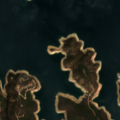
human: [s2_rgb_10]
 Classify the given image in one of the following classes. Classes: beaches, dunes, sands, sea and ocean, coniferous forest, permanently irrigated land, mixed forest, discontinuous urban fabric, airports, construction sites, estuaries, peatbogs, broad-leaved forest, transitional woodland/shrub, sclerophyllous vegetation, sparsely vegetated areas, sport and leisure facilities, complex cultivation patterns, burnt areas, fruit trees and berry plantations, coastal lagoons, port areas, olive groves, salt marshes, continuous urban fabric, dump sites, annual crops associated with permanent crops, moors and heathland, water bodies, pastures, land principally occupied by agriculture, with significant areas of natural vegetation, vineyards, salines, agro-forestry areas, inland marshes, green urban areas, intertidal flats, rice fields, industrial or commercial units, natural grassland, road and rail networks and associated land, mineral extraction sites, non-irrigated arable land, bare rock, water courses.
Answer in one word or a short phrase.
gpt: coniferous forest, transitional woodland/shrub, water bodies